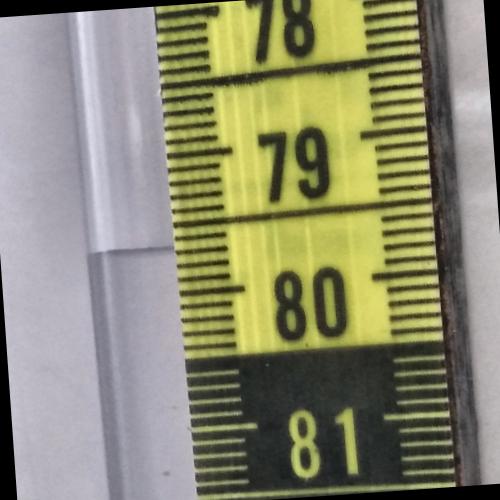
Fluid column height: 79.7 cm